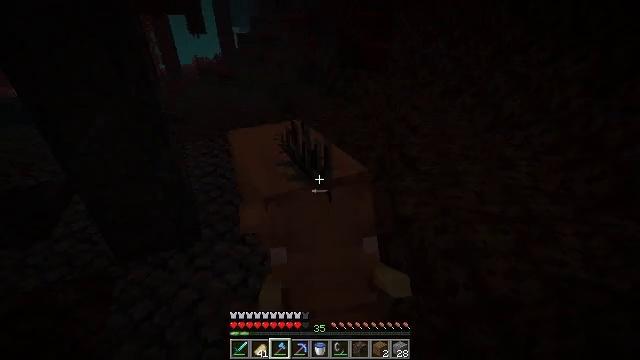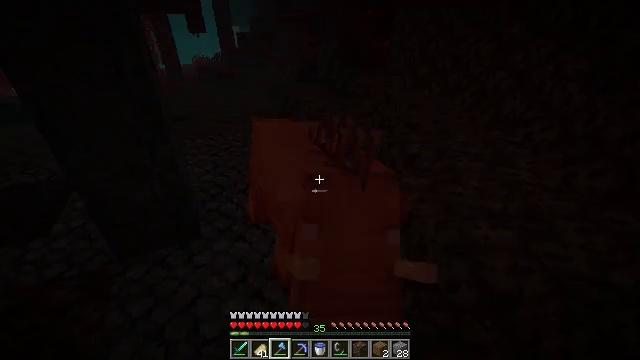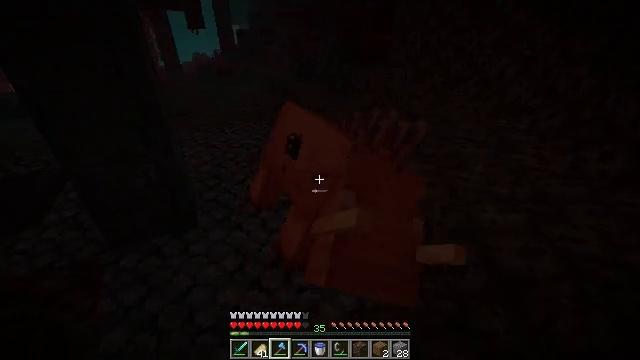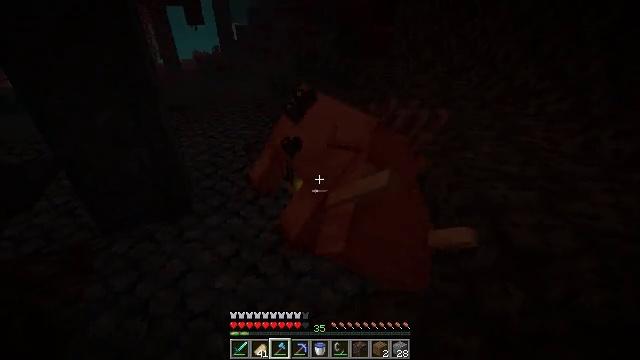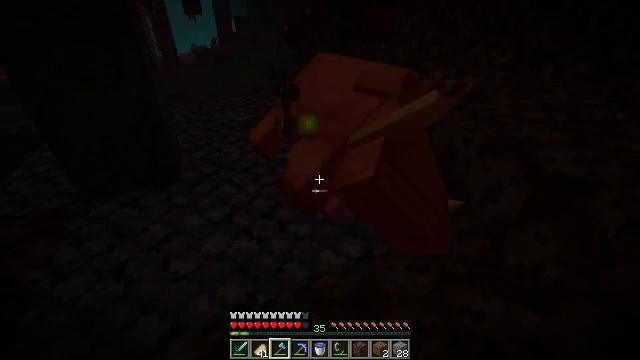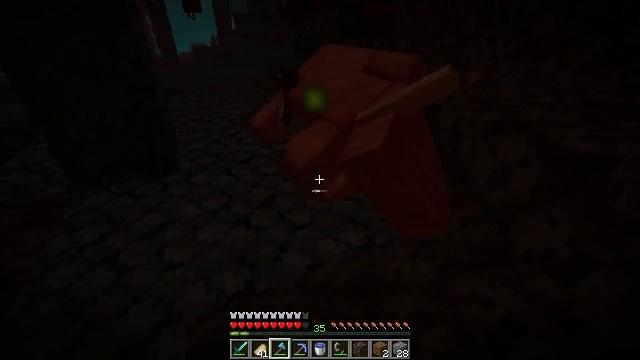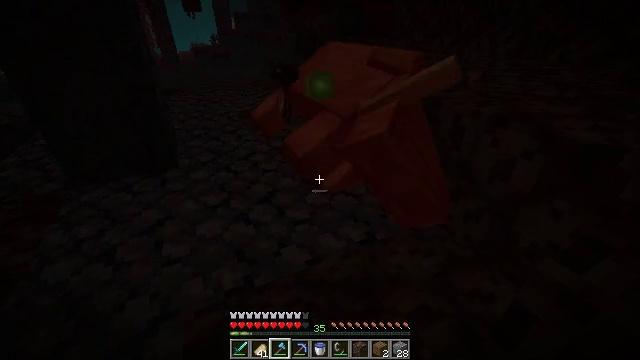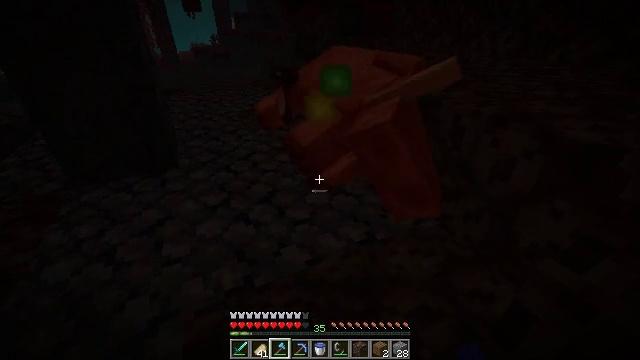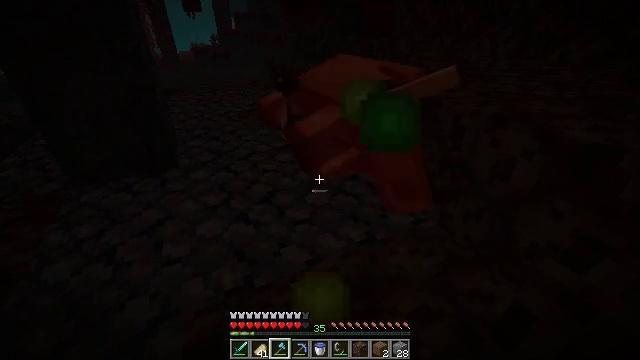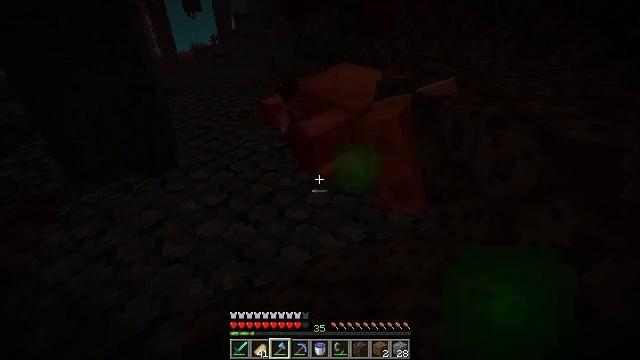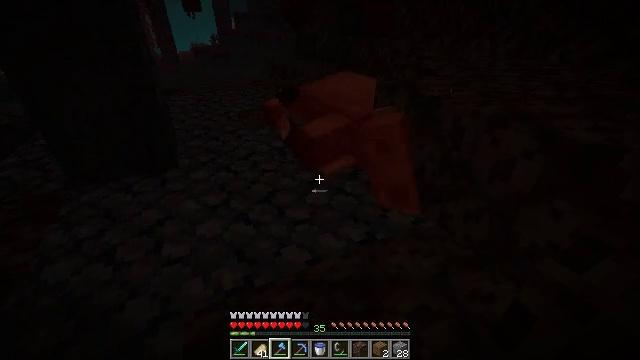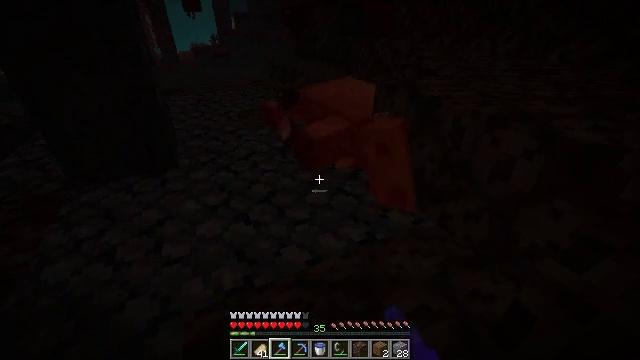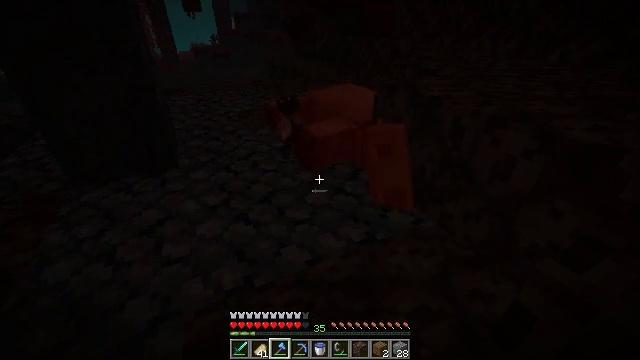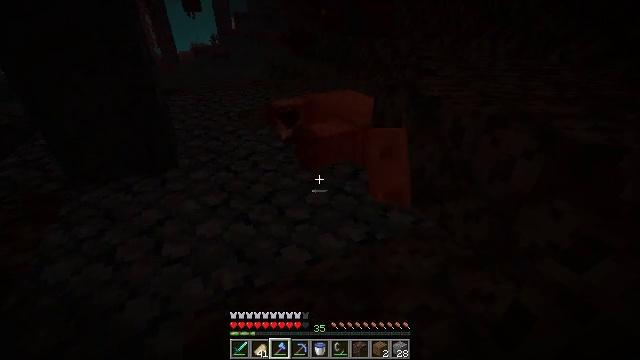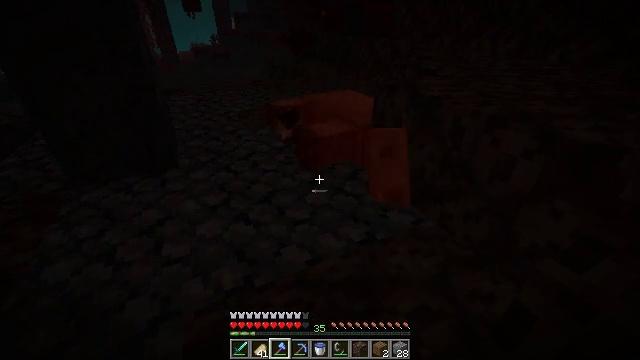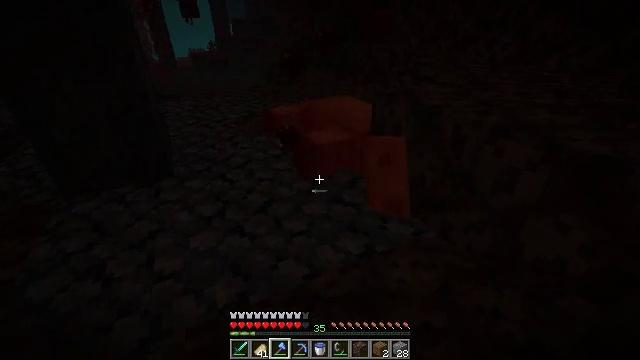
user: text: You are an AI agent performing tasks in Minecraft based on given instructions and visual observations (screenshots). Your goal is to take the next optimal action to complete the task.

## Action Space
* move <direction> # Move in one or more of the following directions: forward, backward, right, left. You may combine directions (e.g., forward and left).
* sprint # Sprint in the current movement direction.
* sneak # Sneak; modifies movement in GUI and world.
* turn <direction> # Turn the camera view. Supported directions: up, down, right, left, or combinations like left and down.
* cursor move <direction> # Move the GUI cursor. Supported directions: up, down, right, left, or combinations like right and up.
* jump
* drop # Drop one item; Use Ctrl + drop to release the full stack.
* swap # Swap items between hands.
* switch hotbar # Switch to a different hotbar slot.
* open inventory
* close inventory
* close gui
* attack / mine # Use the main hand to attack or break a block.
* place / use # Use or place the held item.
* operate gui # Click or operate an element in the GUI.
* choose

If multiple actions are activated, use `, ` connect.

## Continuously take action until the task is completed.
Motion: motion action
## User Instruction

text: Mine the block under the soul fire.
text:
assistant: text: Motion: attack / mine
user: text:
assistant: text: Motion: attack / mine
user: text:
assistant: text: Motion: no_op
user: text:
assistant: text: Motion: no_op
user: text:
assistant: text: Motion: no_op
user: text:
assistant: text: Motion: attack / mine
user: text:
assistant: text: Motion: attack / mine
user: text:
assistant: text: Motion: attack / mine
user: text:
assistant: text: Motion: attack / mine
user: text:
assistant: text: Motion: attack / mine
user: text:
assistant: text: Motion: no_op
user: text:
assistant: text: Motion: no_op
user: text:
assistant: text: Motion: no_op
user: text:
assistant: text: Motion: no_op
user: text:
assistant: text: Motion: move forward, turn up
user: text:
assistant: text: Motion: move forward, turn up
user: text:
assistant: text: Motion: move forward, turn up
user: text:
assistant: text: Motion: move forward, turn left and up
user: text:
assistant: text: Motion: move forward, turn left and up
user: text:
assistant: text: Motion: move forward, turn left and up
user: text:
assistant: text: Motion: move forward, turn up
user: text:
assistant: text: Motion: move forward, sprint, turn up
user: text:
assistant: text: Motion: move forward, sprint, turn left and up
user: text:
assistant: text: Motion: move forward, sprint, turn left
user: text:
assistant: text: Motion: move forward
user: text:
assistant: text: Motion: move forward, turn left
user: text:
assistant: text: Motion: move forward, turn left
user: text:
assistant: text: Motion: move forward, sprint
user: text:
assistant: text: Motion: move forward, sprint
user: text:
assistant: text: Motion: move forward, sprint